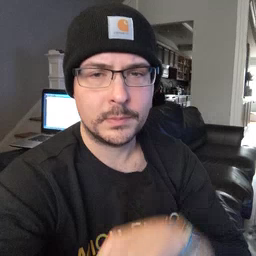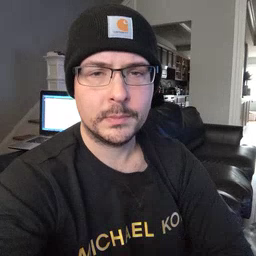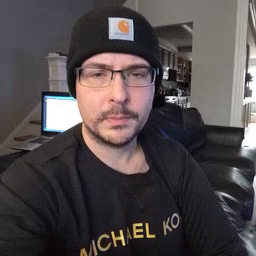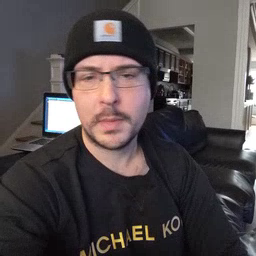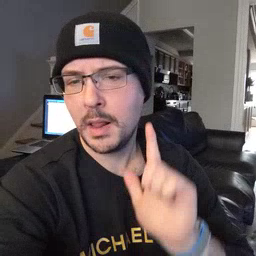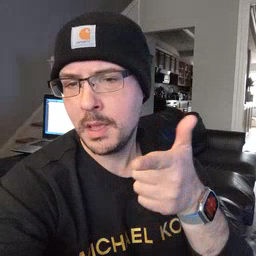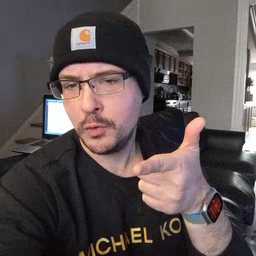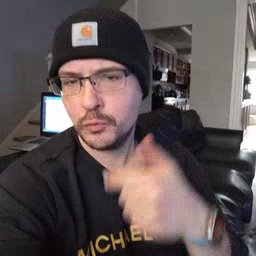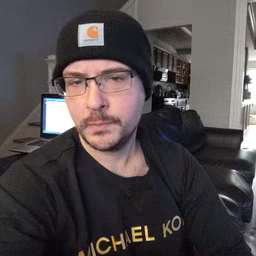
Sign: later